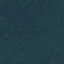
Land use / land cover: Forest